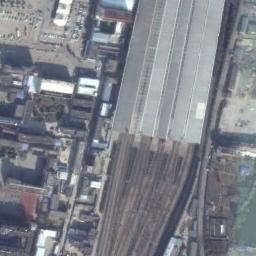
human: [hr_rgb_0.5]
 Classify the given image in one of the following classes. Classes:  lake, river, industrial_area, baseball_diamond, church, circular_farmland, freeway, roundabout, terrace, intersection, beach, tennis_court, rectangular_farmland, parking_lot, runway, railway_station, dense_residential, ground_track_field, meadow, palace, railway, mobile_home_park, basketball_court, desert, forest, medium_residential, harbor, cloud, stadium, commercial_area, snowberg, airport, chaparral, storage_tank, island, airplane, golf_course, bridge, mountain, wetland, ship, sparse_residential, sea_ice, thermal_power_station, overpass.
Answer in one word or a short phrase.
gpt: railway_station